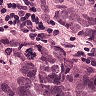
Metastatic tissue present: yes